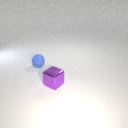
small purple metal cube to the right of small blue rubber sphere